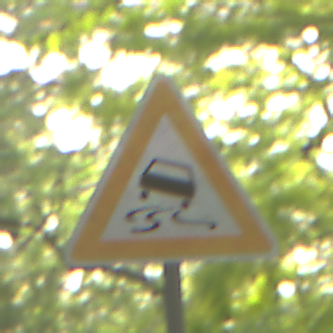
Verkehrszeichen: SchleuderOderRutschgefahr
Umgebung: Outdoor, RoadRail
Tageszeit: MorningAfternoon
Wetter: Clear
Licht: Natural
Jahreszeit: NotSpecified
Kontrast: LowContrast